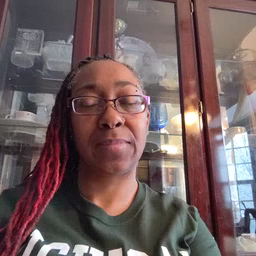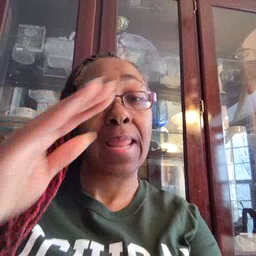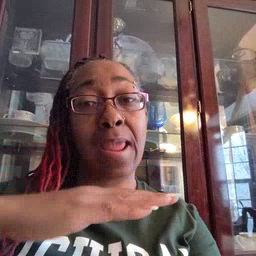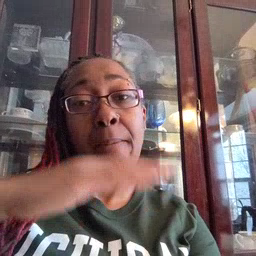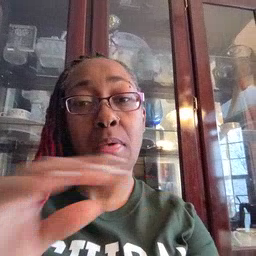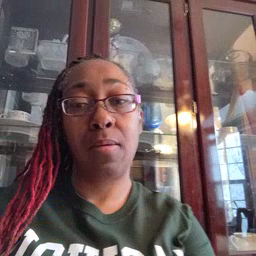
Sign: table